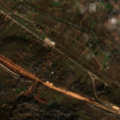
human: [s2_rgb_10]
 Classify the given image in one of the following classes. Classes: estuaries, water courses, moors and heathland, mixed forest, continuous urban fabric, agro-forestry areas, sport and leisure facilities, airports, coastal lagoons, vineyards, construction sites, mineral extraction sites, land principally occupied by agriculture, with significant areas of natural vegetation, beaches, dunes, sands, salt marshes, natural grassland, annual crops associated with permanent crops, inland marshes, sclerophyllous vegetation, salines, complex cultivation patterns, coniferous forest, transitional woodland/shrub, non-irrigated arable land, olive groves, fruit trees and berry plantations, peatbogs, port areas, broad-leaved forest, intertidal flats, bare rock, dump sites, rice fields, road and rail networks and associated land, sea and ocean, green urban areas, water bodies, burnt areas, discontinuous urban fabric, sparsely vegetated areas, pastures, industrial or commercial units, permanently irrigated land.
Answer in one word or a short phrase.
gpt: discontinuous urban fabric, construction sites, non-irrigated arable land, complex cultivation patterns, land principally occupied by agriculture, with significant areas of natural vegetation, broad-leaved forest